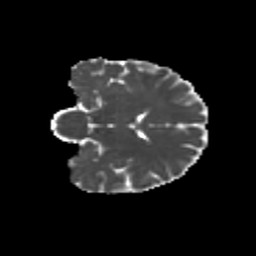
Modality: MD
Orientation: coronal
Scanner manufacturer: siemens
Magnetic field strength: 3 T
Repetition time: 9.2 s
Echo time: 0.084 s